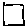
Label: square